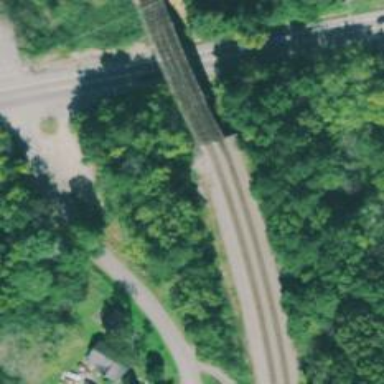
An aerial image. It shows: Railway bridge.